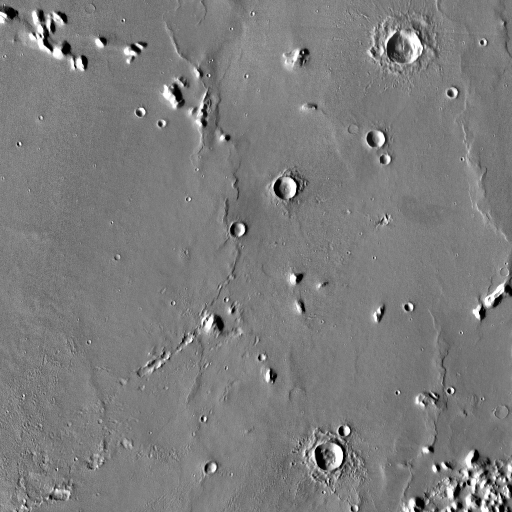
Crater classes present: Background, Other, Layered, Buried, Secondary